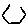
Label: hexagon